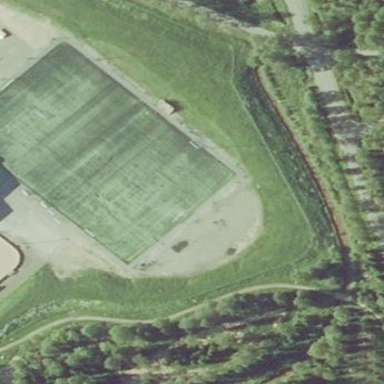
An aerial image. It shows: Soccer pitch for outdoor sports and leisure activities.